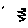
Label: zigzag